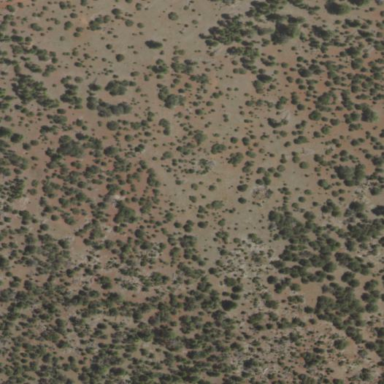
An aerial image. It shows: Area covered in scrub vegetation.